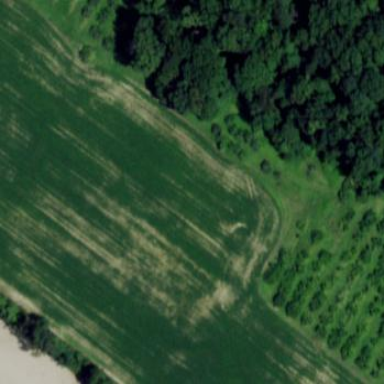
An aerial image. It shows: Orchard.